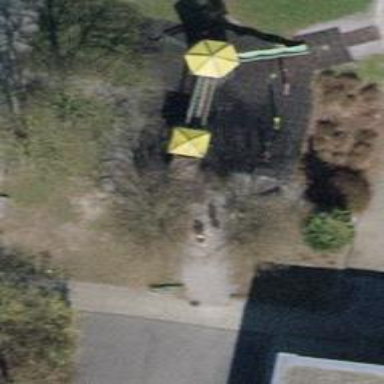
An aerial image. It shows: Playground area for leisure land.